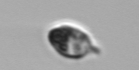
Label: Balanion